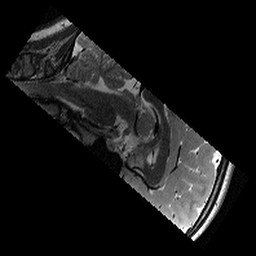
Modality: T2w
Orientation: sagittal
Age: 10
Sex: female
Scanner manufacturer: siemens
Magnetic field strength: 3 T
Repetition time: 9.23 s
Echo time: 0.067 s